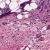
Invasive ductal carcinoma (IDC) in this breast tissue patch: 1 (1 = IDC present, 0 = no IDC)